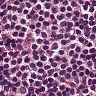
Metastatic tissue present: no